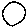
Label: circle